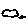
Label: cloud